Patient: sex F, age 58
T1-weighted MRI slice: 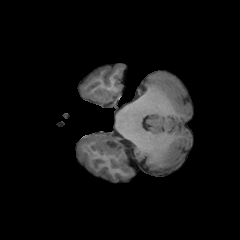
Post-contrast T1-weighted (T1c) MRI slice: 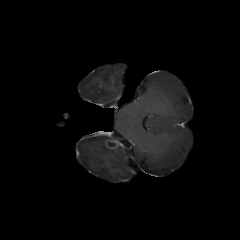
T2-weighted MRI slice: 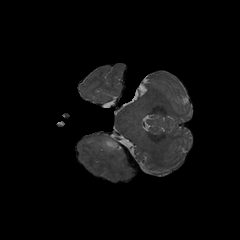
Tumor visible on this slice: yes
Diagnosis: Glioblastoma, IDH-wildtype
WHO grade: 4